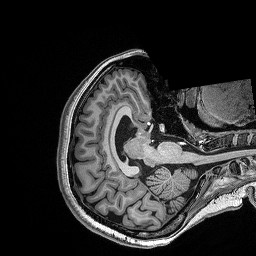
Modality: T1w
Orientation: axial